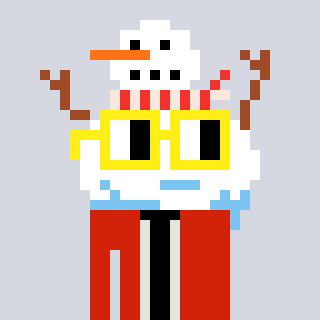
a pixel art character with square yellow glasses, a snowman-shaped head and a red-colored body on a cool background